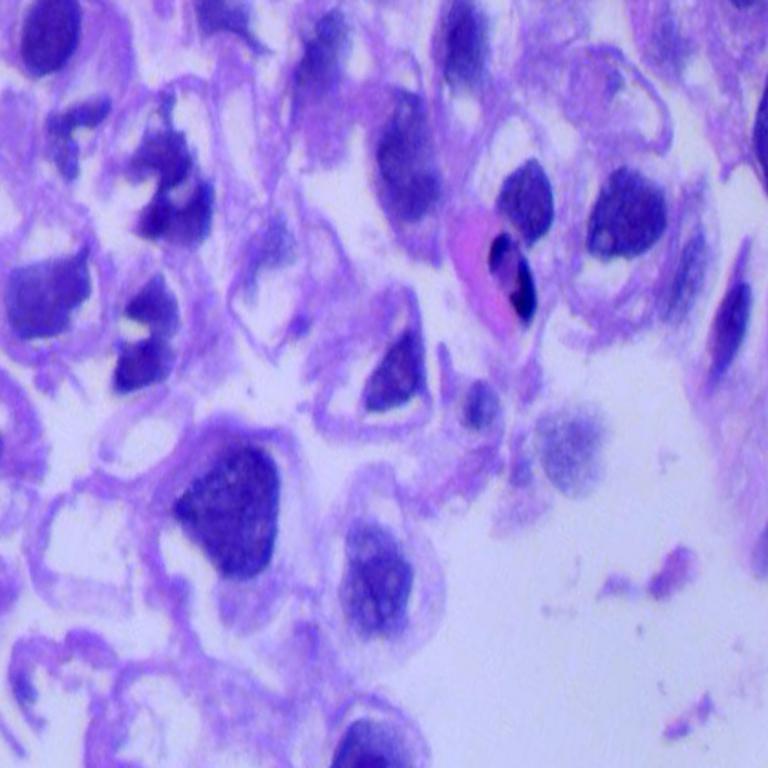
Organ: lung
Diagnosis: adenocarcinomas